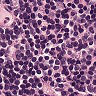
Metastatic tissue present: no